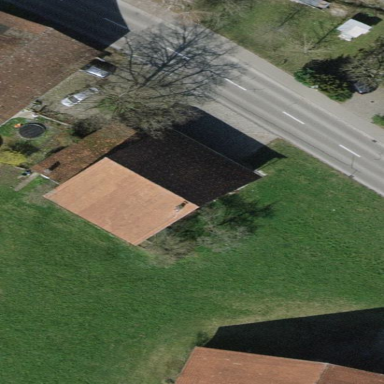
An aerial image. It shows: Garage.